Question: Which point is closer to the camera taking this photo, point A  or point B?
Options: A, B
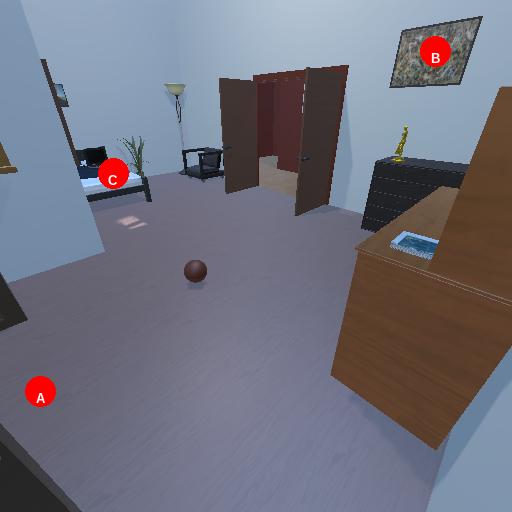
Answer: A